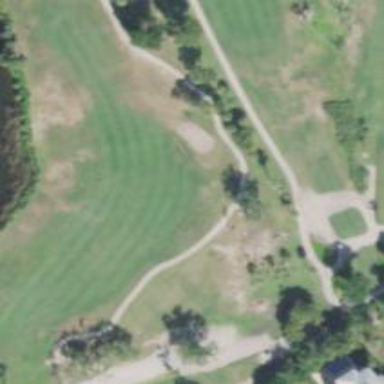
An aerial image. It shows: View of golf hole.